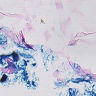
Metastatic tissue present: no